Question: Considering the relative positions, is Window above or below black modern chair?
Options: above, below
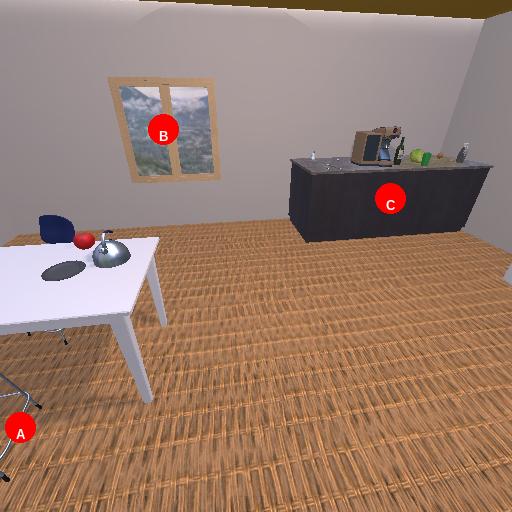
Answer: above